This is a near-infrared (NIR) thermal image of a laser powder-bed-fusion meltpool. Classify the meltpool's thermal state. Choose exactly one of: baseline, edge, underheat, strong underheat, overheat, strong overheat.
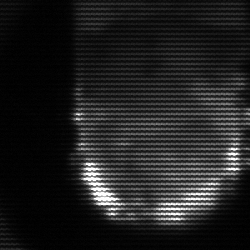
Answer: baseline